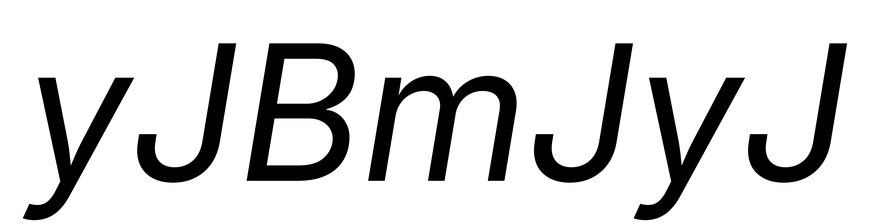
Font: Inter-Italic_Italic